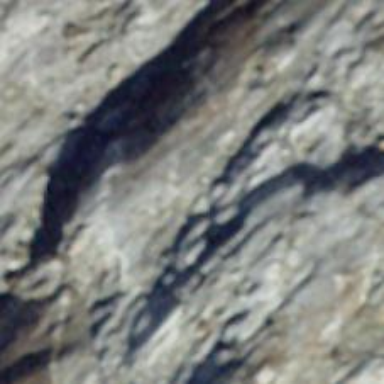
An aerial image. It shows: Cliff in nature.